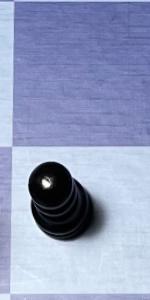
Label: Pawn_Black